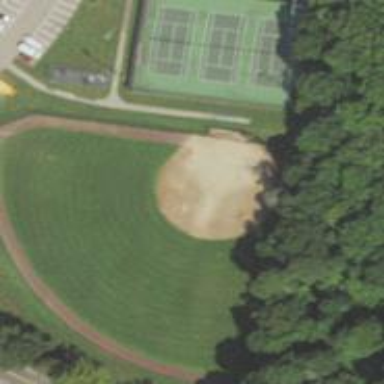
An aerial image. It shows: Softball pitch for leisure sports.